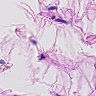
Metastatic tissue present: no